Question: I have a small set of ServiceStack REST services that is using NLog 2.1 (from NuGet) for logging.
My test server is running:
- - - -
My NLog config is exceedingly simple... just trying to get it working...
and in this configuration, everything works fine. NLog creates the log files correctly.
On my DEVELOPMENT machine, I am using:
- - -
Here is my Application_Start...
'''
protected void Application_Start() {
LogManager.LogFactory = new NLogFactory();
ILog log = LogManager.GetLogger(typeof(Global));
log.Info("Application_Start called");
try {
new AppHost().Init();
} catch (Exception e) {
log.Error("Exception caught initializing AppHost");
}
}
'''
In this configuration, my service's AppHost().Init() throws an exception as ServiceStack is registering my services in ServiceController.cs. I believe that part is irrelevant except that it is the first time something is logged outside of Application_Start (because both of the calls in Application_Start work... the log.info the exception and the log.error the exception).
Here is the exception that is shown:

The most relevant bit is that there was a thrown at NLog.Internal.FileAppenders.BaseFileAppender.WindowsCreateFile (System.String fileName, Boolean allowConcurrentWrite).
I have found a workaround (in the accepted answer below). Hopefully anyone else who runs into this will quickly come upon this solution.
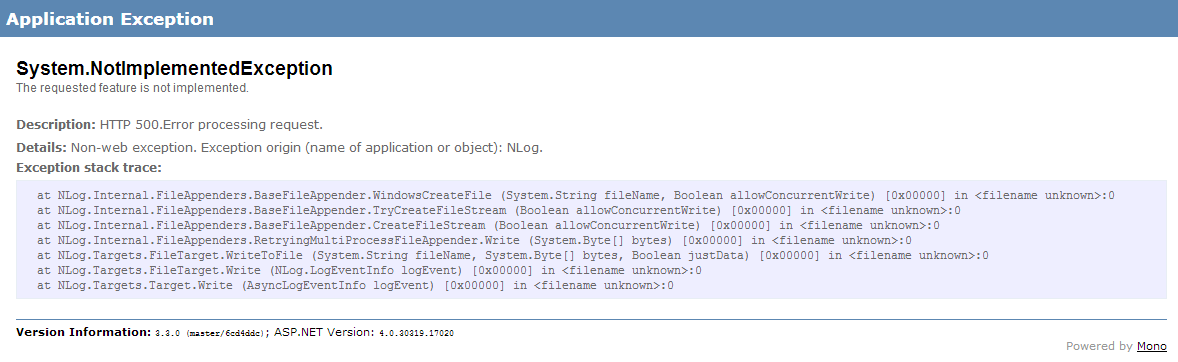
Answer: Some digging around on Google led me to this NLog pull request:
<URL>
It appears that this change tries to use the preprocessor to NOT call WindowsCreateFile at all. However, for some reason, this still executes.
So I then went to check the newest version of BaseFileAppender.cs in the NLog GitHub repository to make sure someone didn't at some later point break this again.
'''
#if !NET_CF && !SILVERLIGHT && !MONO
try
{
if (!this.CreateFileParameters.ForceManaged && PlatformDetector.IsDesktopWin32)
{
return this.WindowsCreateFile(this.FileName, allowConcurrentWrite);
}
}
catch (SecurityException)
{
InternalLogger.Debug("Could not use native Windows create file, falling back to managed filestream");
}
#endif
'''
Hmmm... it's still there. What gives? Why doesn't MONO seem to be defined by the preprocessor, thus allowing this block to execute? I'm not sure. Before I started down that path of investigation, I noticed another change...
'''
if (!this.CreateFileParameters.ForceManaged && ...
'''
So after following that tracing that ForceManaged boolean back to it's origin, it appeared that I could set on my FileTarget declaration in my NLog config. Could it really be that simple?!
Once that change was made, everything worked... the call to WindowsCreateFile that was throwing the exception was skipped & a managed filestream was used instead, which works great. Hallelujah!
Lastly, I could not find that forceManaged flag in the NLog documentation anywhere. Would likely have found this solution sooner if it was.